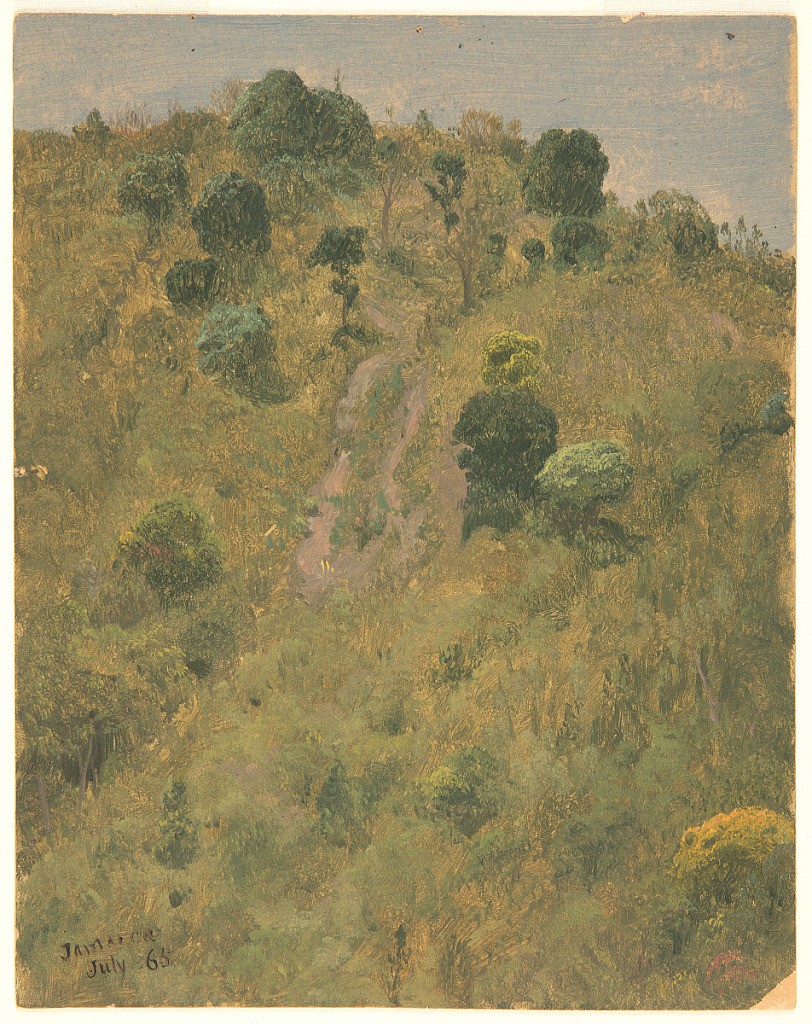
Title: Hillside, Jamaica
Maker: Frederic Edwin Church, American, 1826–1900
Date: May–September 1865
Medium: Brush and oil, graphite on paperboard
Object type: Drawing
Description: Landscape sketch showing view of a steep, heavily wooded hillside in Jamaica. At center, a trail or a wash is visible. Red-orange highlights visible at lower right. At top, the mountainous landscape beyond the hill is rendered in shade of blue-gray.